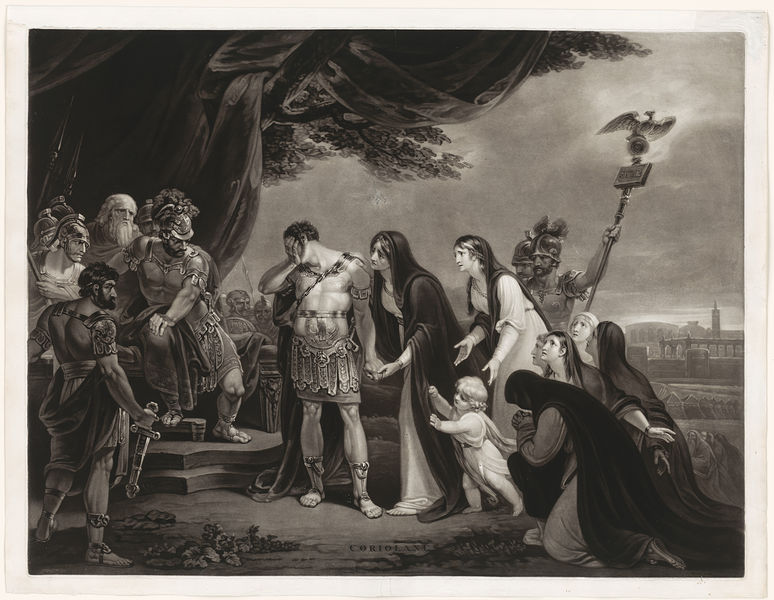
Titel: Coriolanus
Künstler: H. Gillbank
Standort: Amsterdam
Institution: Rijksmuseum
Schlagwörter: frau, trauer, kind, rüstung, schmerz, krieger, feldherr, standarte